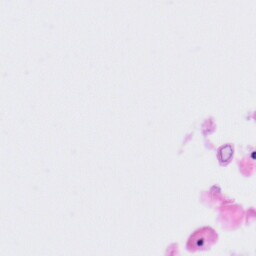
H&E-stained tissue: Tonsil